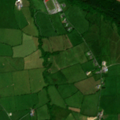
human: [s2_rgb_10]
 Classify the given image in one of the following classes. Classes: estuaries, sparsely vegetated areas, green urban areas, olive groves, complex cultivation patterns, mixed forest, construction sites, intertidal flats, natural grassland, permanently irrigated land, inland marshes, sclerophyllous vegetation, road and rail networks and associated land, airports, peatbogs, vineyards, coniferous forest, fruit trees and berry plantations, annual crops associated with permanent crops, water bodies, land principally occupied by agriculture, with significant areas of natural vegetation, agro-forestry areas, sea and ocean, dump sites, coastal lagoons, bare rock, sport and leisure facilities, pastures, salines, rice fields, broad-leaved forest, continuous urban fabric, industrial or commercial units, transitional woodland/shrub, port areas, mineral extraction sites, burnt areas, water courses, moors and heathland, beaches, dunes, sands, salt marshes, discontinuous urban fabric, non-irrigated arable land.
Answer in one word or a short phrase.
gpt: pastures, transitional woodland/shrub